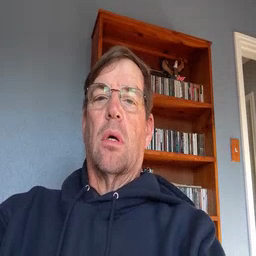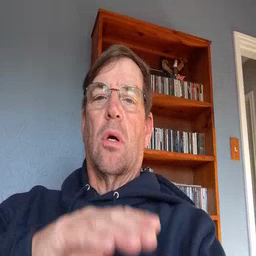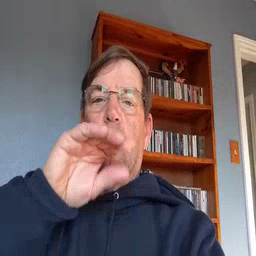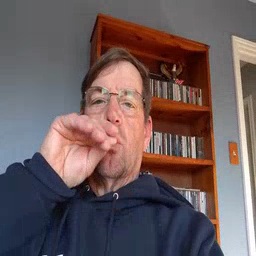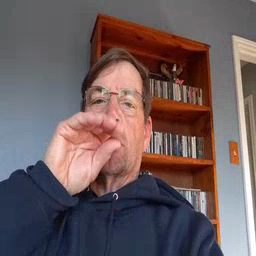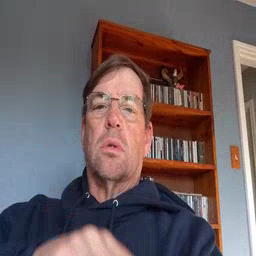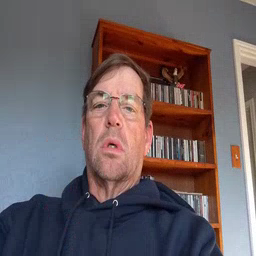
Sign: goose